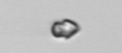
Label: Heterocapsa_rotundata